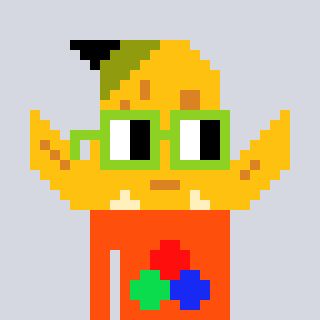
a pixel art character with square light green glasses, a banana-shaped head and a orange-colored body on a cool background